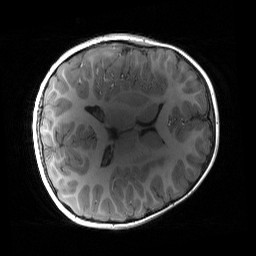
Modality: T1w
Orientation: axial
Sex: female
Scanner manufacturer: siemens
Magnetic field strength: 3 T
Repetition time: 1.9 s
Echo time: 0.00243 s